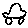
Label: car